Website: home-depot
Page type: newsletter-management
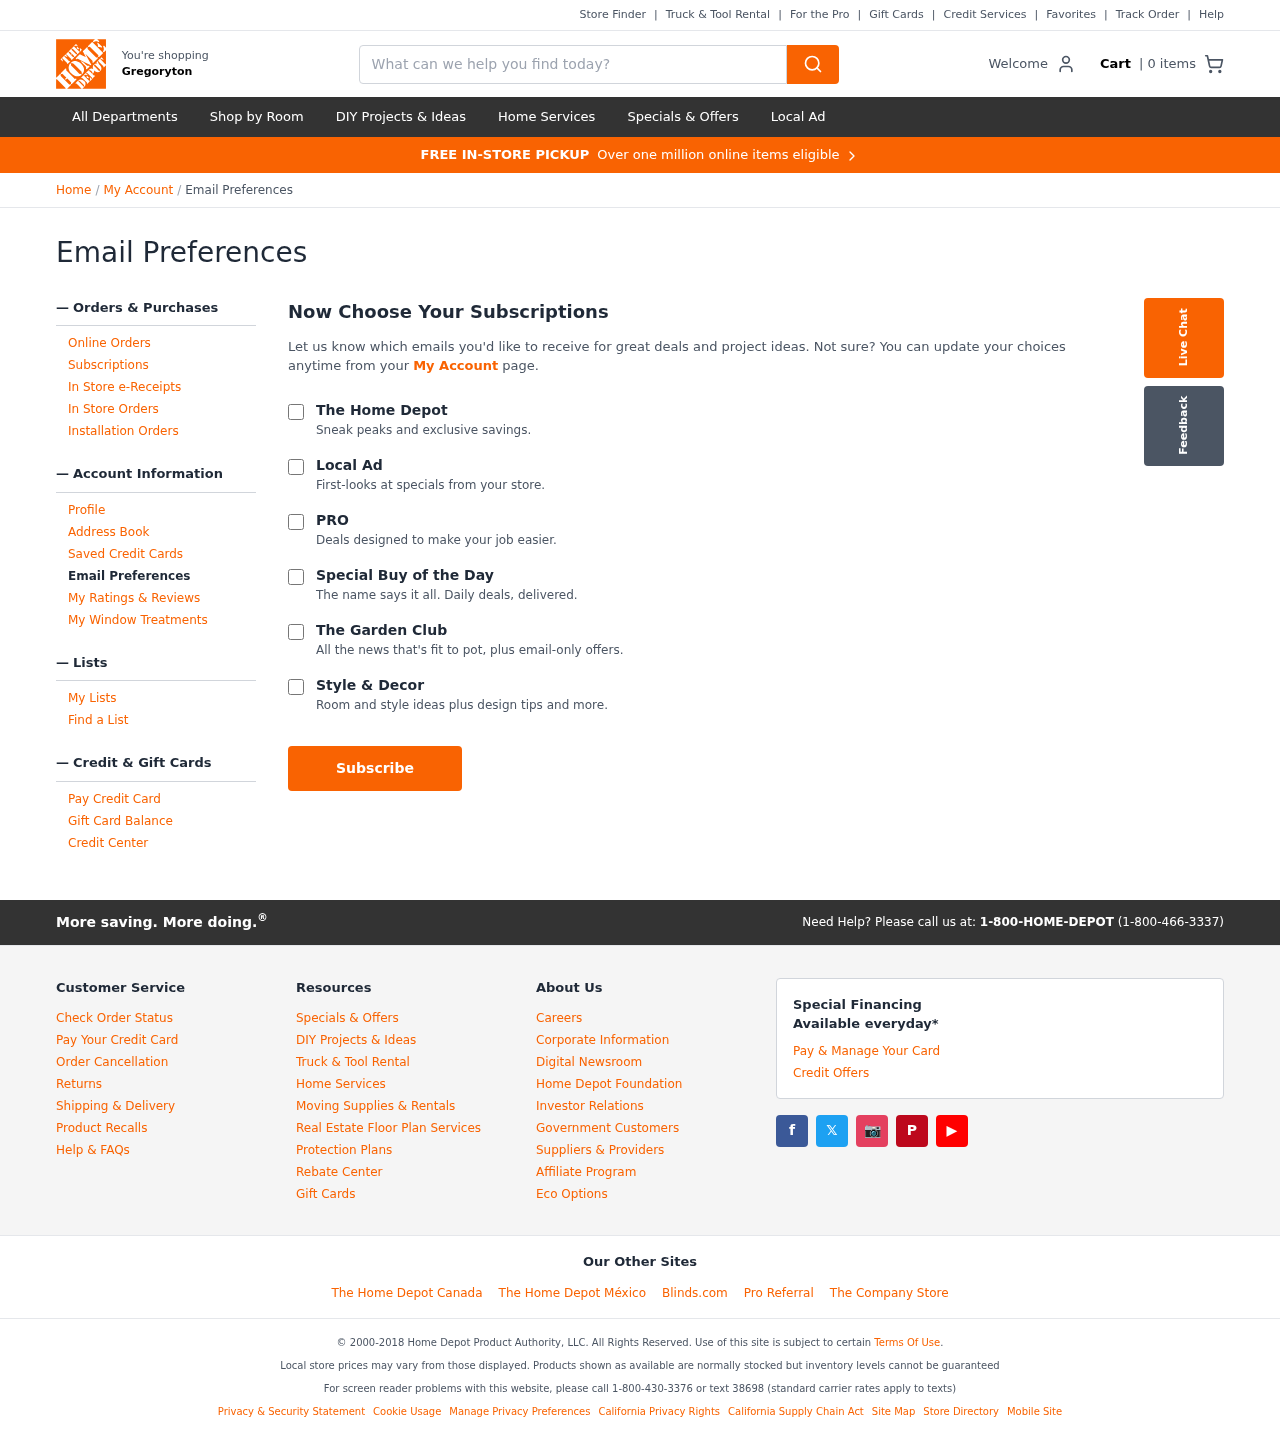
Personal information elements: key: PII_CITY
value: Gregoryton
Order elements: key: ORDER_NUM_ITEMS
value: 0
Search elements: key: HEADER_SEARCH
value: What can we help you find today?